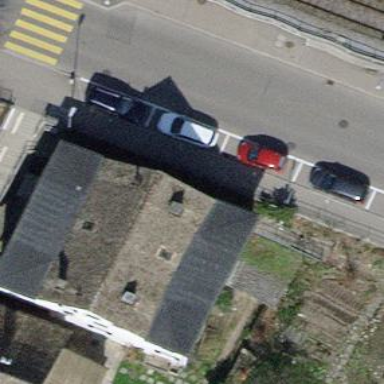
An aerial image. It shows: Building with flat grey roof.